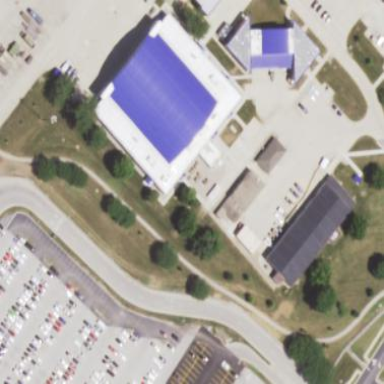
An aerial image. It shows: Hangar at the airport.